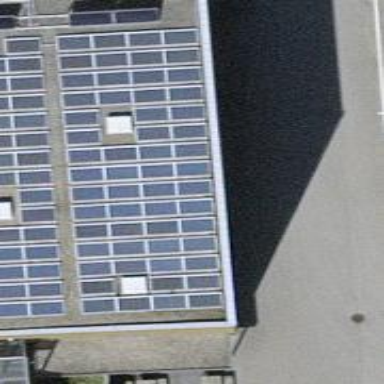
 consisting of solar photovoltaic panels."